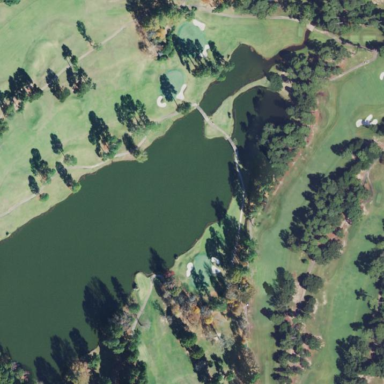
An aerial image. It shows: Water hazard on golf course. The hazard is natural water feature.